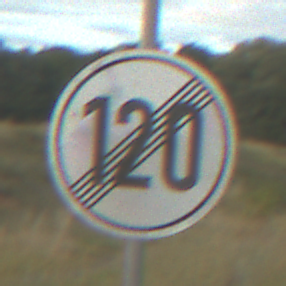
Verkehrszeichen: EndeGeschwindigkeit120
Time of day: SunriseSunset
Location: Outdoor (RoadRail)
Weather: PartlyCloudy
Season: NotSpecified
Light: Natural